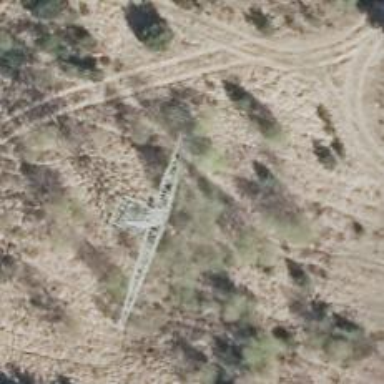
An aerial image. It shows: Power tower.